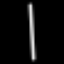
Label: line